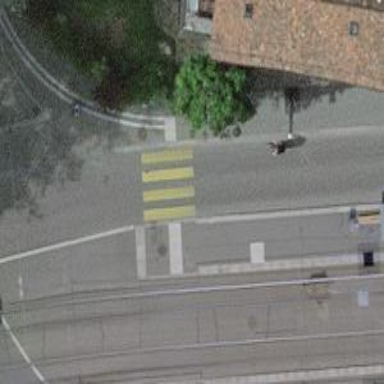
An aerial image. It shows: Raised kerb.